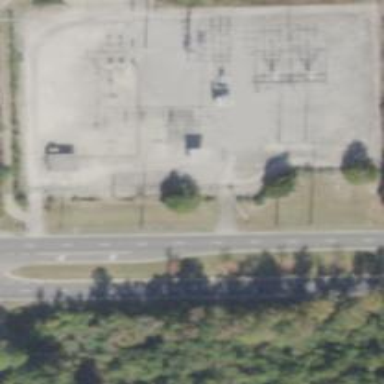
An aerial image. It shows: Outdoor distribution power substation.